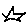
Label: star